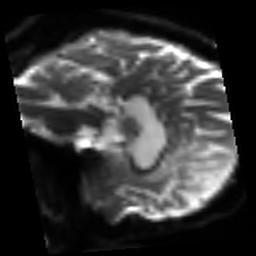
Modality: sbref
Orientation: sagittal
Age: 40
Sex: male
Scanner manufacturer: siemens
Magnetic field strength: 3 T
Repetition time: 3.2 s
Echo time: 0.081 s